Field crop: maize
Growth stage: 2
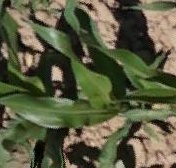
Species: maize